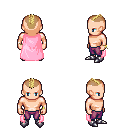
a pixel art fantasy rpg character, male body template, human, light skin, pink cape, magenta pants, blonde short mohawk hairstyle, bracelets, metal boots, four views (front, back, left, right), 2x2 character sprite sheet, small pixel art, hard edges, no anti-aliasing